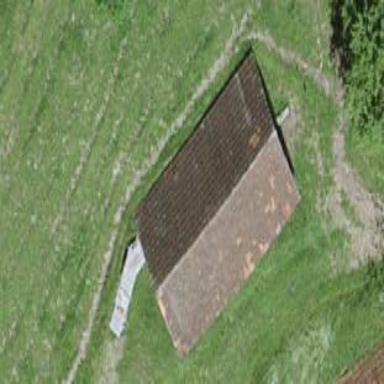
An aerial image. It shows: Rural barn.